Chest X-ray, PA view. Patient: 29 years old, sex F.
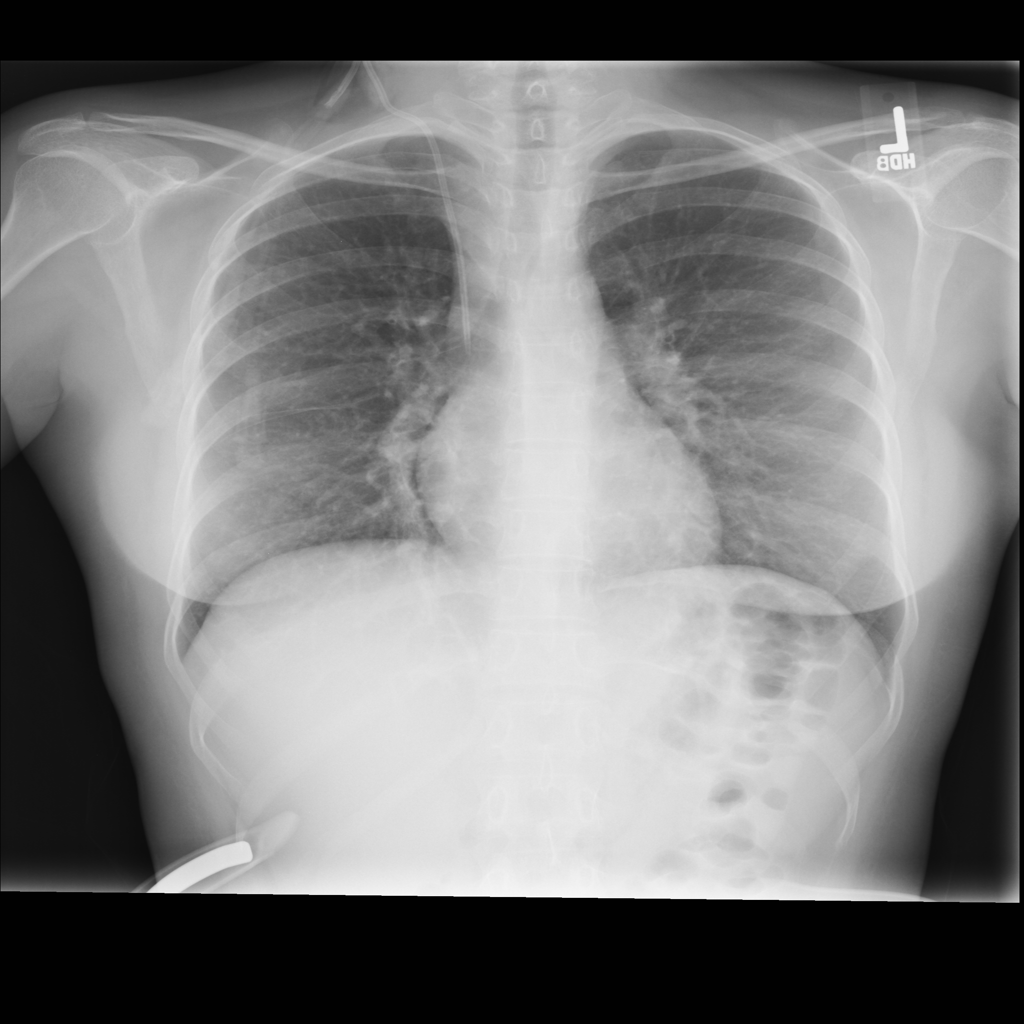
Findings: No Finding